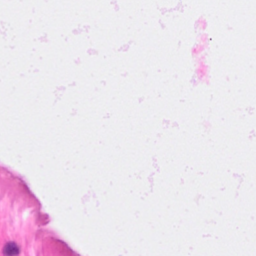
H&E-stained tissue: Breast